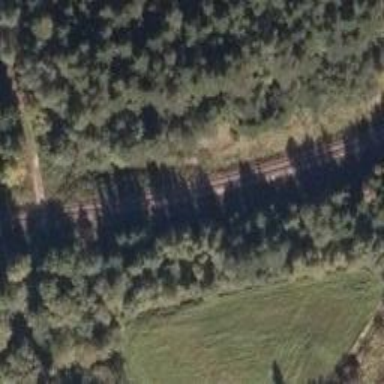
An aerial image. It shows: Continuous rail track.